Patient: sex M, age 37
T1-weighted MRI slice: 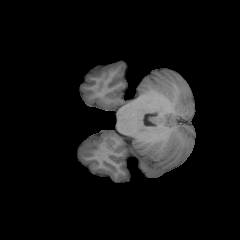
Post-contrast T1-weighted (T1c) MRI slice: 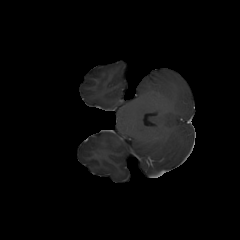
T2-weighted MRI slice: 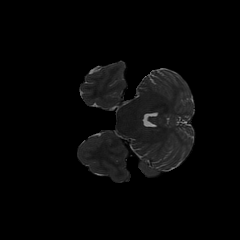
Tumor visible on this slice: no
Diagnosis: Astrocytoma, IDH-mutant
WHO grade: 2